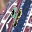
Label: 4